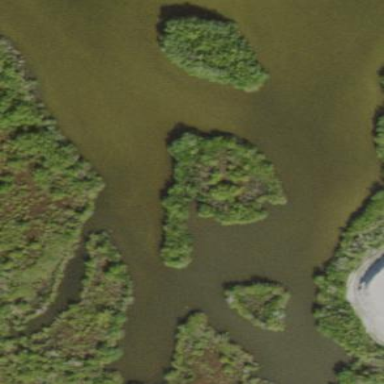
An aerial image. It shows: Wetland area with mangrove vegetation.